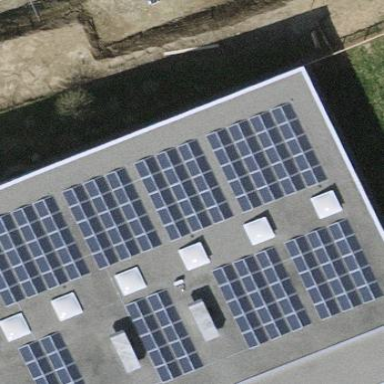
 consisting of solar photovoltaic panels."